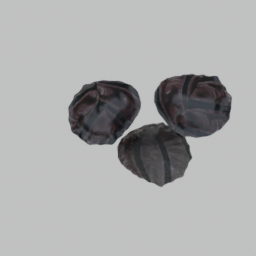
Label: animals